Question: My problem is with the Site Navigation Settings admin page:

If you delete a site or page node from the tree view there appears to be no way to recover them. I could create new nodes by hand, but then the menu system no longer dynamically changes to reflect updates to the structure of the sites and pages.
Does anyone know how to recover the original nodes, or even to reset completely?
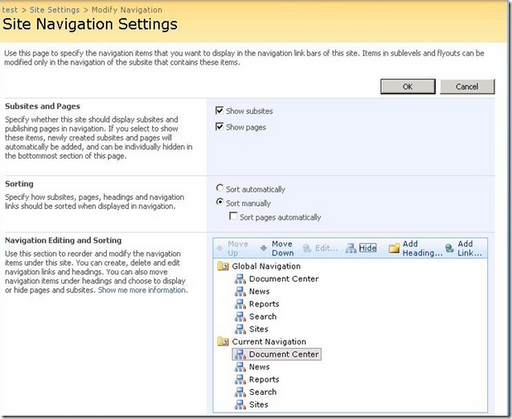
Answer: You can't recover any node that you have deleted in the admin interface - there's no mechanism for that. You can set it back to automatic which will rebuild from the contents of the site.